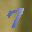
Label: 7